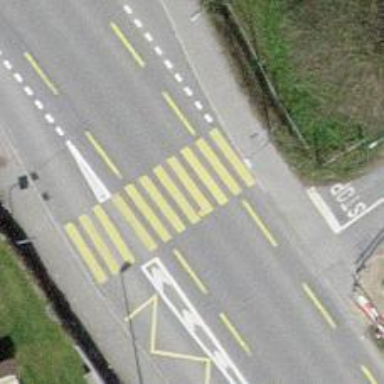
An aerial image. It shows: Zebra crossing on the road.